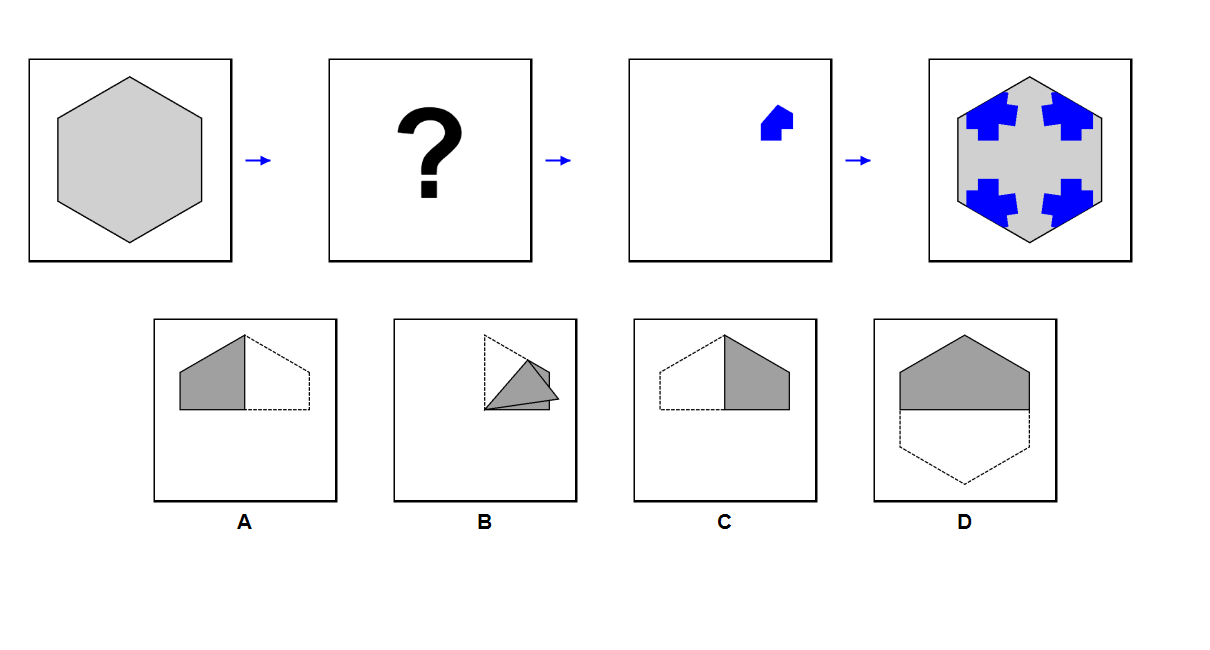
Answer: A